Current action and preconditions to check: trajectory_clear

Your task: For each precondition in the list above, predict whether it will hold at this action.

Consider the current scene as observed from the mobile robot's camera, and analyze the predicted future states of all dynamic agents (e.g., people, animals, vehicles, or any moving entities) within the NEXT SECOND.

IMPORTANT: Only answer "very likely" if you are absolutely certain—based on strong, clear evidence—that a dynamic agent will violate the precondition in the predicted future state. Do NOT answer "very likely" for unlikely, ambiguous, or low-probability risks.

Ask yourself for each precondition: Is there a high probability, with clear and convincing evidence, that the predicted future states of any dynamic agent will interfere with the predicted future state of the currently executing action within the NEXT SECOND, causing that precondition to fail?

Assess the risk level based on these predictions. Use "likely" or "very likely" if motions create a clear risk of interference.

Use "neutral" or "improbable" if agents are nearby but their predicted paths are clearly diverging or non-conflicting.

Failure Risk Categories: "very improbable", "improbable", "neutral", "likely", "very likely"

Answer Format: Output ONLY the probability_of_failure value from these categories: "very improbable", "improbable", "neutral", "likely", "very likely"

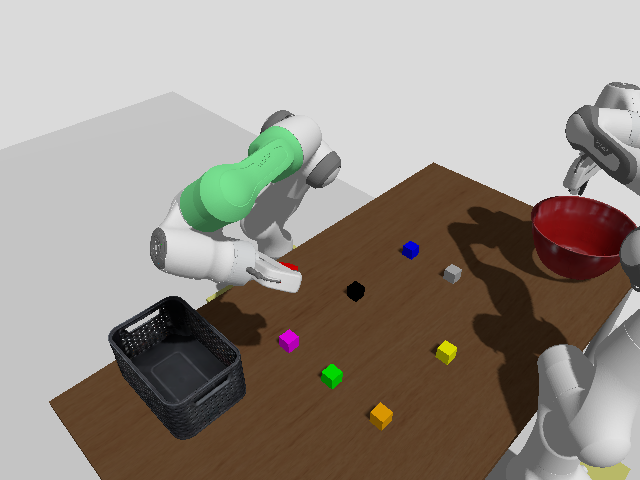

Answer: very improbable